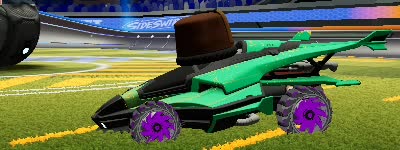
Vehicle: aftershock